Question: In 'header.pug'
'''
block link
-var selected='Home';
-var menu = [{'title':'Home','address':'/home/home.html','child':[]},{'title':'Shopping','address':'/shopping/shopping.html','child':[{'title':'TV','address':'/tv/tv.html'},{'title':'Smartphone','address':'/smartphone/smartphone.html'}]},{'title':'About','address':'/about/about.html','child':[]}]
#navbar
+navbar(selected,menu)
'''
In 'mixin.pug'
'''
//- Navbar mixin
mixin navbar(selected, menus)
ul
each menu in menus
if selected === menu.title
li.active
a(href=menu.address, title=menu.address)= menu.title
if menu.child.length > 0
+navbar(selected, menu.child)
else
li
a(href=menu.address, title=menu.address)= menu.title
if menu.child.length > 0
+navbar(selected, menu.child)
'''
When compile it into html, there is a error, shown in the console:
'''
Cannot read property of undefined in the "if menu.child.length > 0" row
'''
Added a picture:

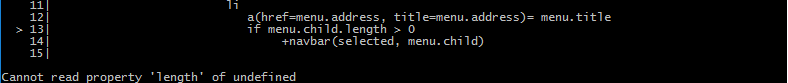
Answer: The problem is with the data in 'menu.child' when you call '+navbar(selected, menu.child)'. Objects in menu.child don't have a propety 'child', so when Pug try to get the length of this undefined values the error appears.
1. Add child property inside objects in array menu.child.
2. Or modify a little bit your code to change if menu.child is not undefined (I assume you don't want to, because objects without child property will not be displayed: if typeof menu.child == typeof []
if menu.child.length > 0
+navbar(selected, menu.child)